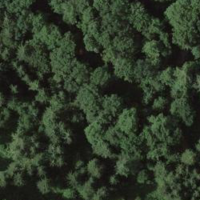
EUNIS habitat code: 44
Species observed at this site:
Scilla bifolia
Mercurialis perennis